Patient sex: F
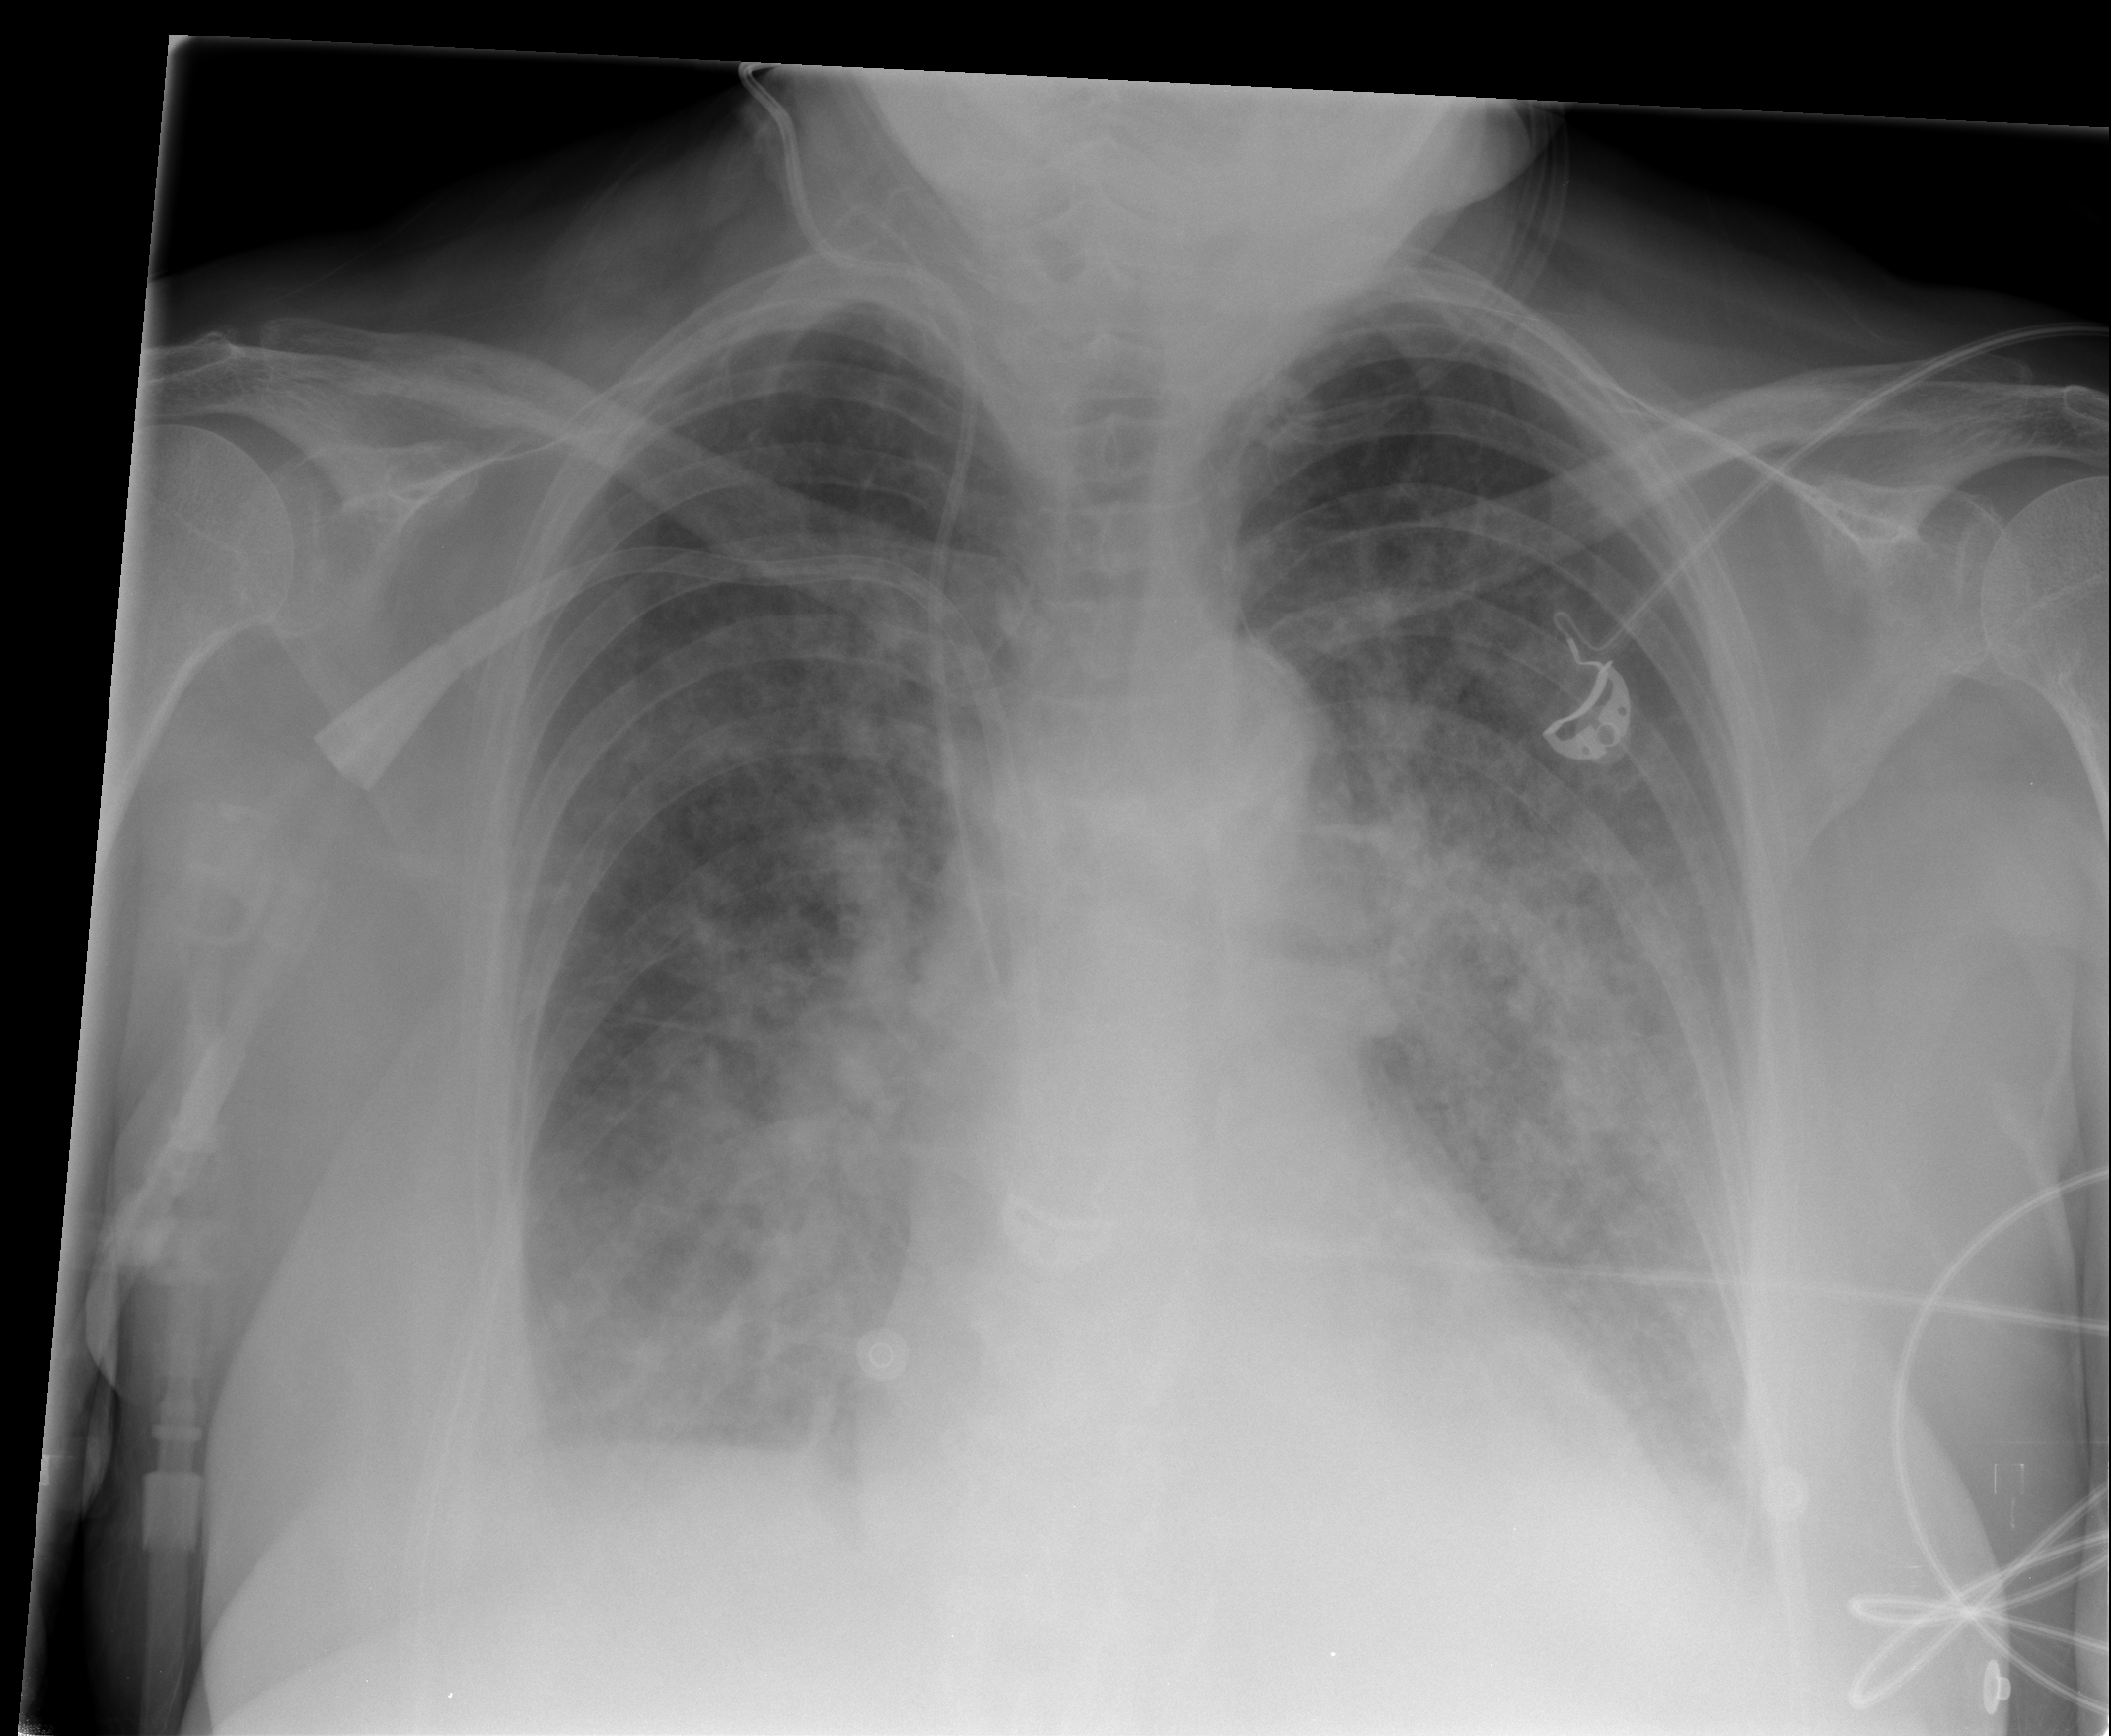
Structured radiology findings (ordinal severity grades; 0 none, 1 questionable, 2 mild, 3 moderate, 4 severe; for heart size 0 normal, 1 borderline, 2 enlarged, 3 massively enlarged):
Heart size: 0
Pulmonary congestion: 2
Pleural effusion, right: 2
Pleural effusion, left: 2
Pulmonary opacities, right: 3
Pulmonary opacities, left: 3
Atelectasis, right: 2
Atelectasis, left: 2